Question:
I attached a picture, but I currently have a table and would like to turn it into a data frame. However, when I tried
'''
as.data.frame(pred_table)
'''
it returned something completely different. I would like a data frame that has the first column as name, the second titled x, the third y, etc.
Thanks for the help!
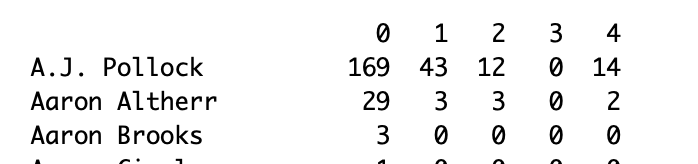
Answer: Probably, you can do something like this :
'''
#Convert to dataframe
data <- as.data.frame.matrix(pred_table)
#Assign column names
names(data) <- letters[seq_along(data)]
#Convert rownames to column
data$names <- rownames(data)
#Remove row names.
rownames(data) <- NULL
'''